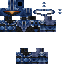
A male skeleton skin with dark skin, wearing brown helmet dressed in a blue armor chest and blue jeans, featuring a closed mouth.